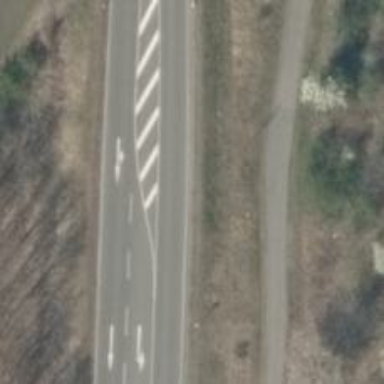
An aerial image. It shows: Secondary road with asphalt surface.